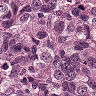
Metastatic tissue present: yes